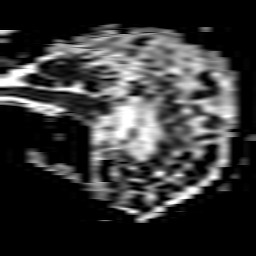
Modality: ADC
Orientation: sagittal
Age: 77
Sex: male
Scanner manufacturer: philips
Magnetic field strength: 3 T
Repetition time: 4.632 s
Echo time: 0.06069 s